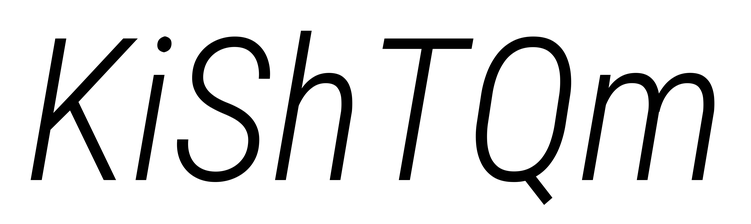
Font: Roboto-Italic_Condensed_Light_Italic